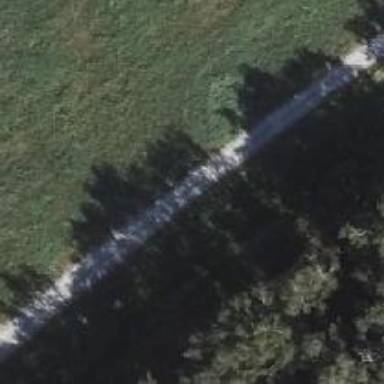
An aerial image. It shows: Footway along the road.